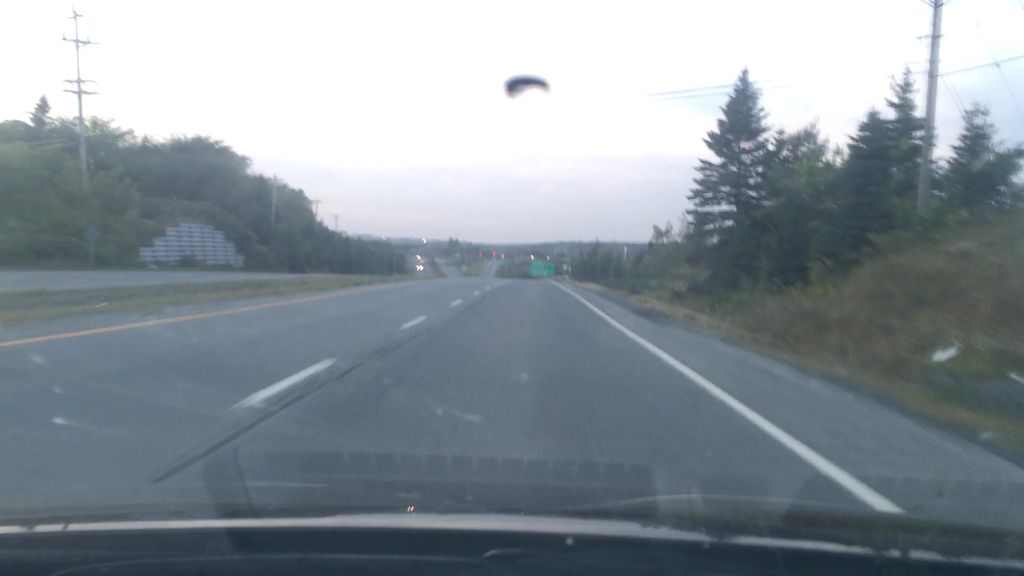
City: halifax